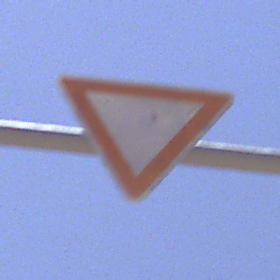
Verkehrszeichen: VorfahrtGewaehren
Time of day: Midday
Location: Outdoor (RoadRail)
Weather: Clear
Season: NotSpecified
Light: Natural